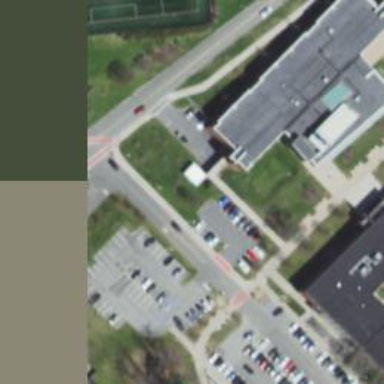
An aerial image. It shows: College building.